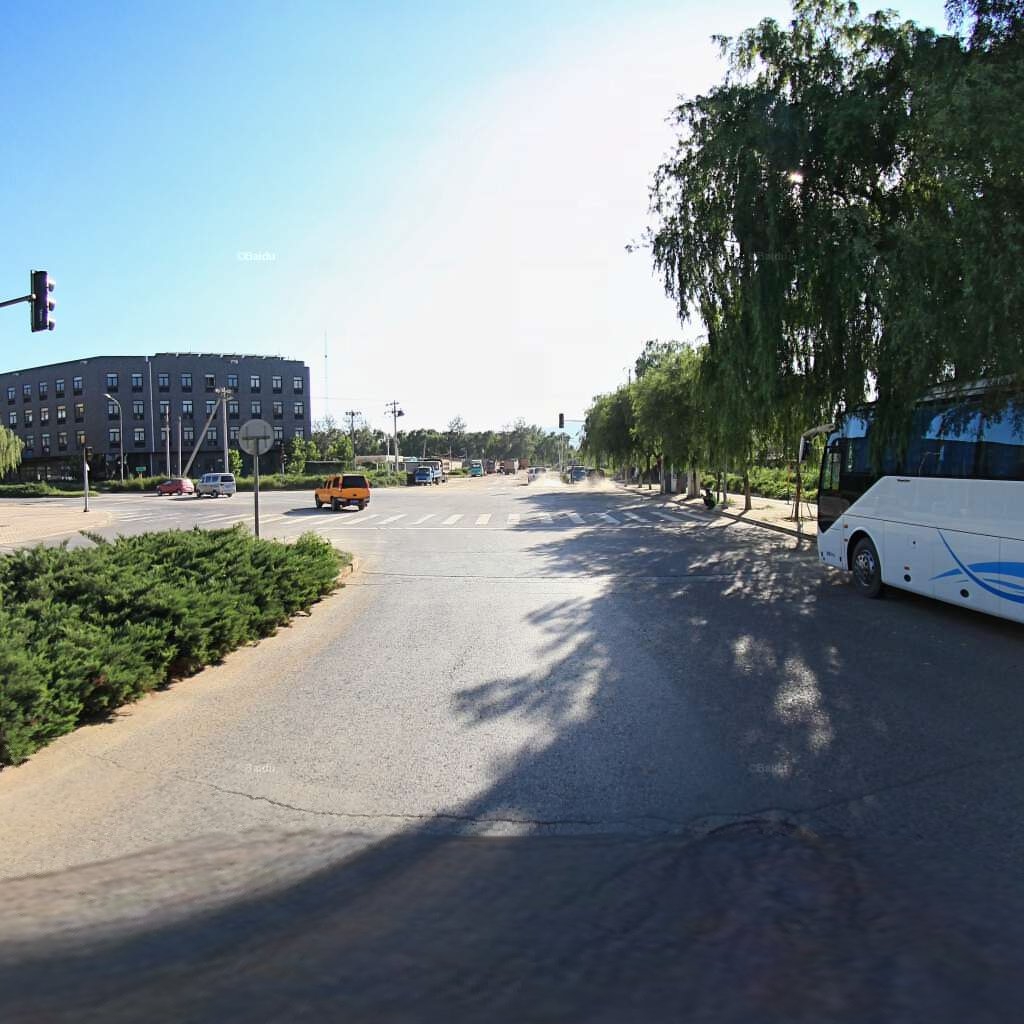
Region: Haidian
Road damage annotations: transverse crack, transverse crack